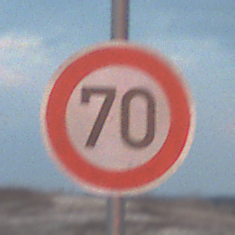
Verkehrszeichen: Geschwindigkeit70
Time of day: SunriseSunset
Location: Outdoor (Beach)
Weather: PartlyCloudy
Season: NotSpecified
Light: Natural